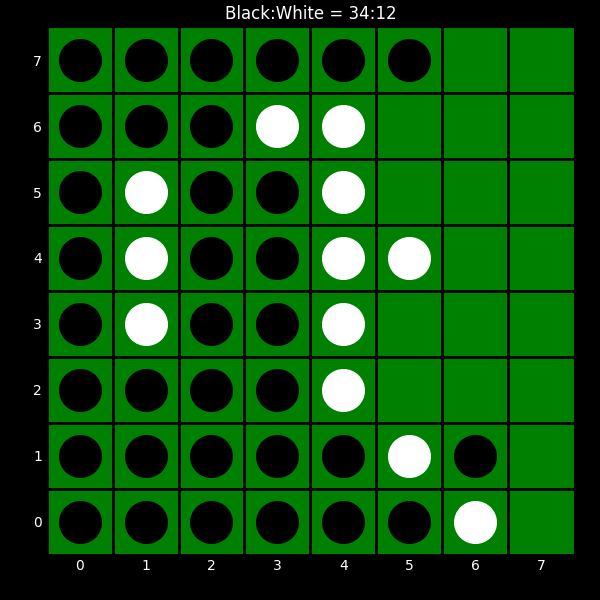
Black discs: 34
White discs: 12